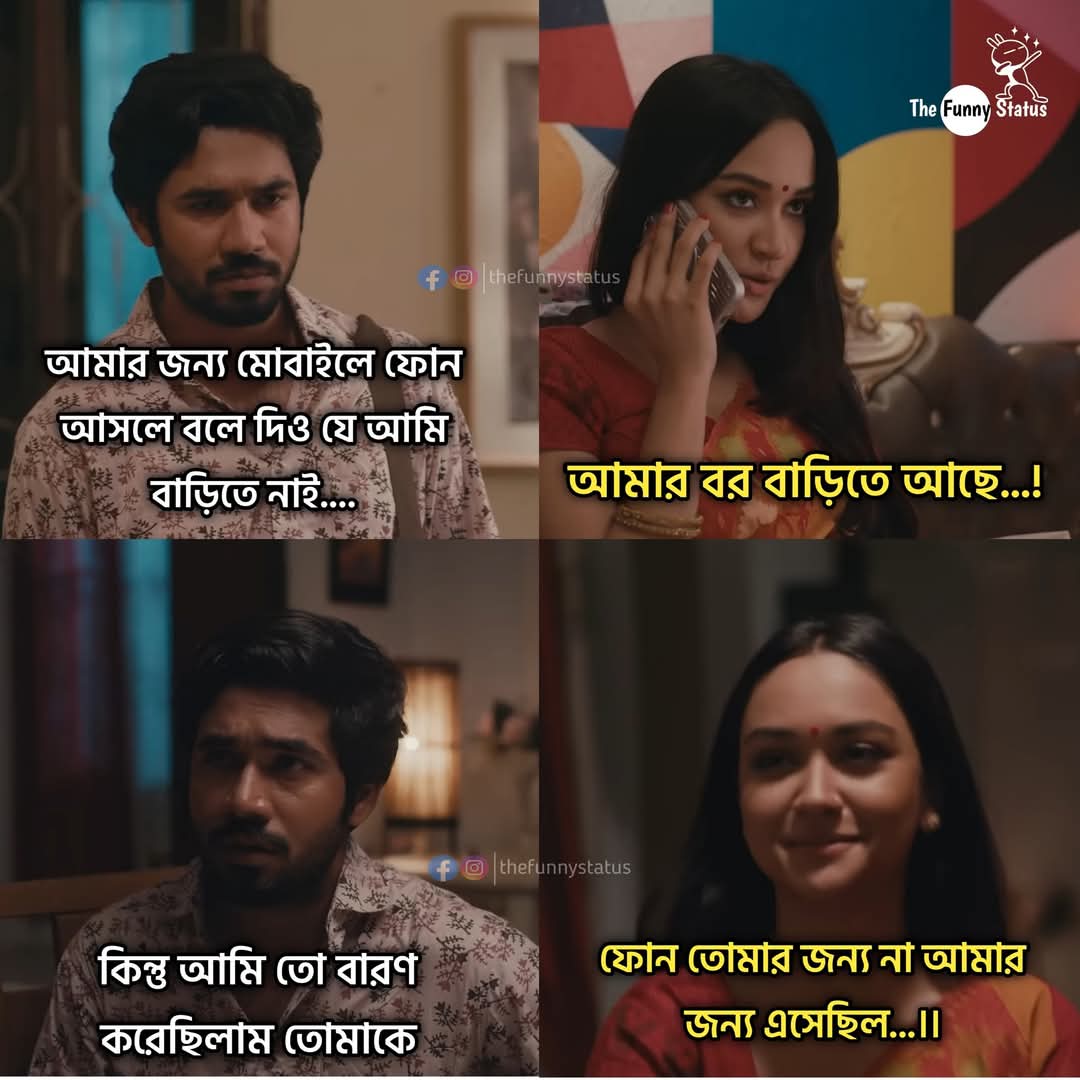
Text: আমার জন্য মোবাইলে ফোন আসলে বলে দিও যে আমি বাড়িতে নাই....
আমার বর বাড়িতে আছে...!
কিন্তু আমি তো বারণ করেছিলাম তোমাকে
ফোন তোমার জন্য না আমার জন্য এসেছিল...।।
Label: Non Hate